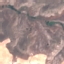
Land use / land cover class: HerbaceousVegetation